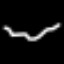
Label: squiggle